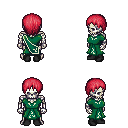
a pixel art fantasy rpg character, male body template, skeleton, sash dress, teal pants, ruby red plain hairstyle, black shoes, four views (front, back, left, right), 2x2 character sprite sheet, small pixel art, hard edges, no anti-aliasing